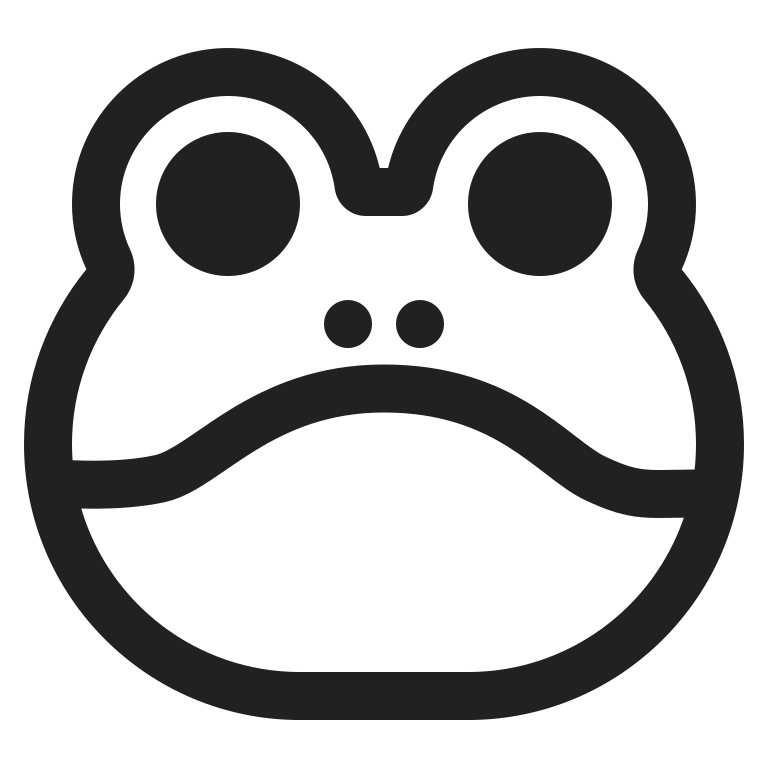
frog high contrast